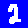
Digit: 2